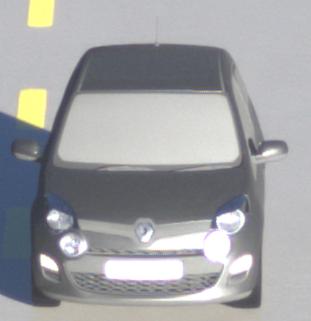
Make: Renault
Model: Twingo 1.2 LEV 16V 75
Detailed model: Twingo (II)
Model produced from: 2012/01
Model produced until: 2014/07
Doors: 3
Color: gray
Road condition: wet road
Daytime: sunrise or sunset
Contrast: high contrast